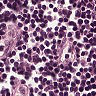
Metastatic tissue present: no